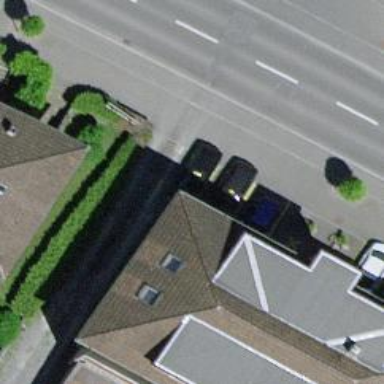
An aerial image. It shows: Post box is visible.